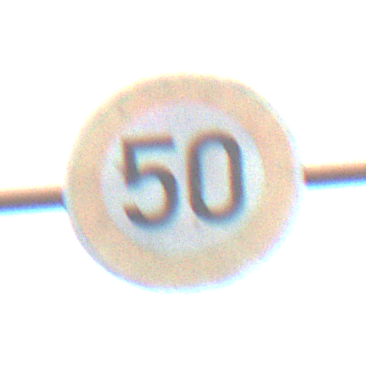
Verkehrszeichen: Geschwindigkeit50
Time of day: Midday
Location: Outdoor (Nature)
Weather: Overcast
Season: NotSpecified
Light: Natural